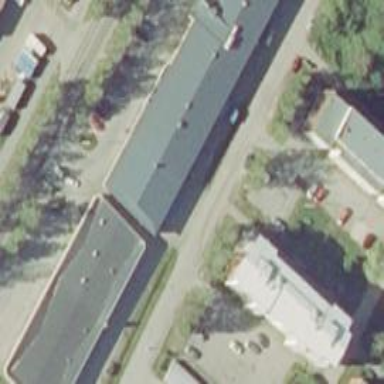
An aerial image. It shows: Convenience shop.